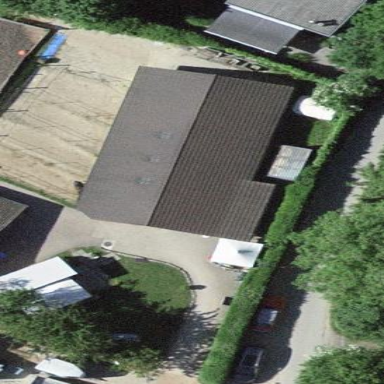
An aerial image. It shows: Farm auxiliary building.